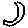
Label: moon